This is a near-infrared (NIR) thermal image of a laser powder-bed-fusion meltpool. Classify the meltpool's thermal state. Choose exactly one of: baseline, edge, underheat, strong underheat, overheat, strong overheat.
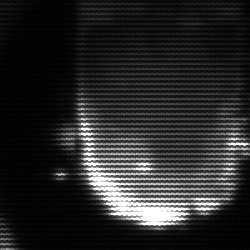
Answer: baseline